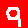
Digit: 9